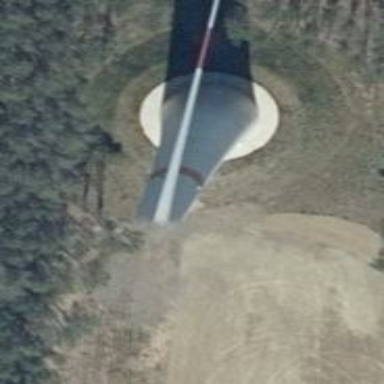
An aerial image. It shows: Wind power generator employing wind turbines.